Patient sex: M
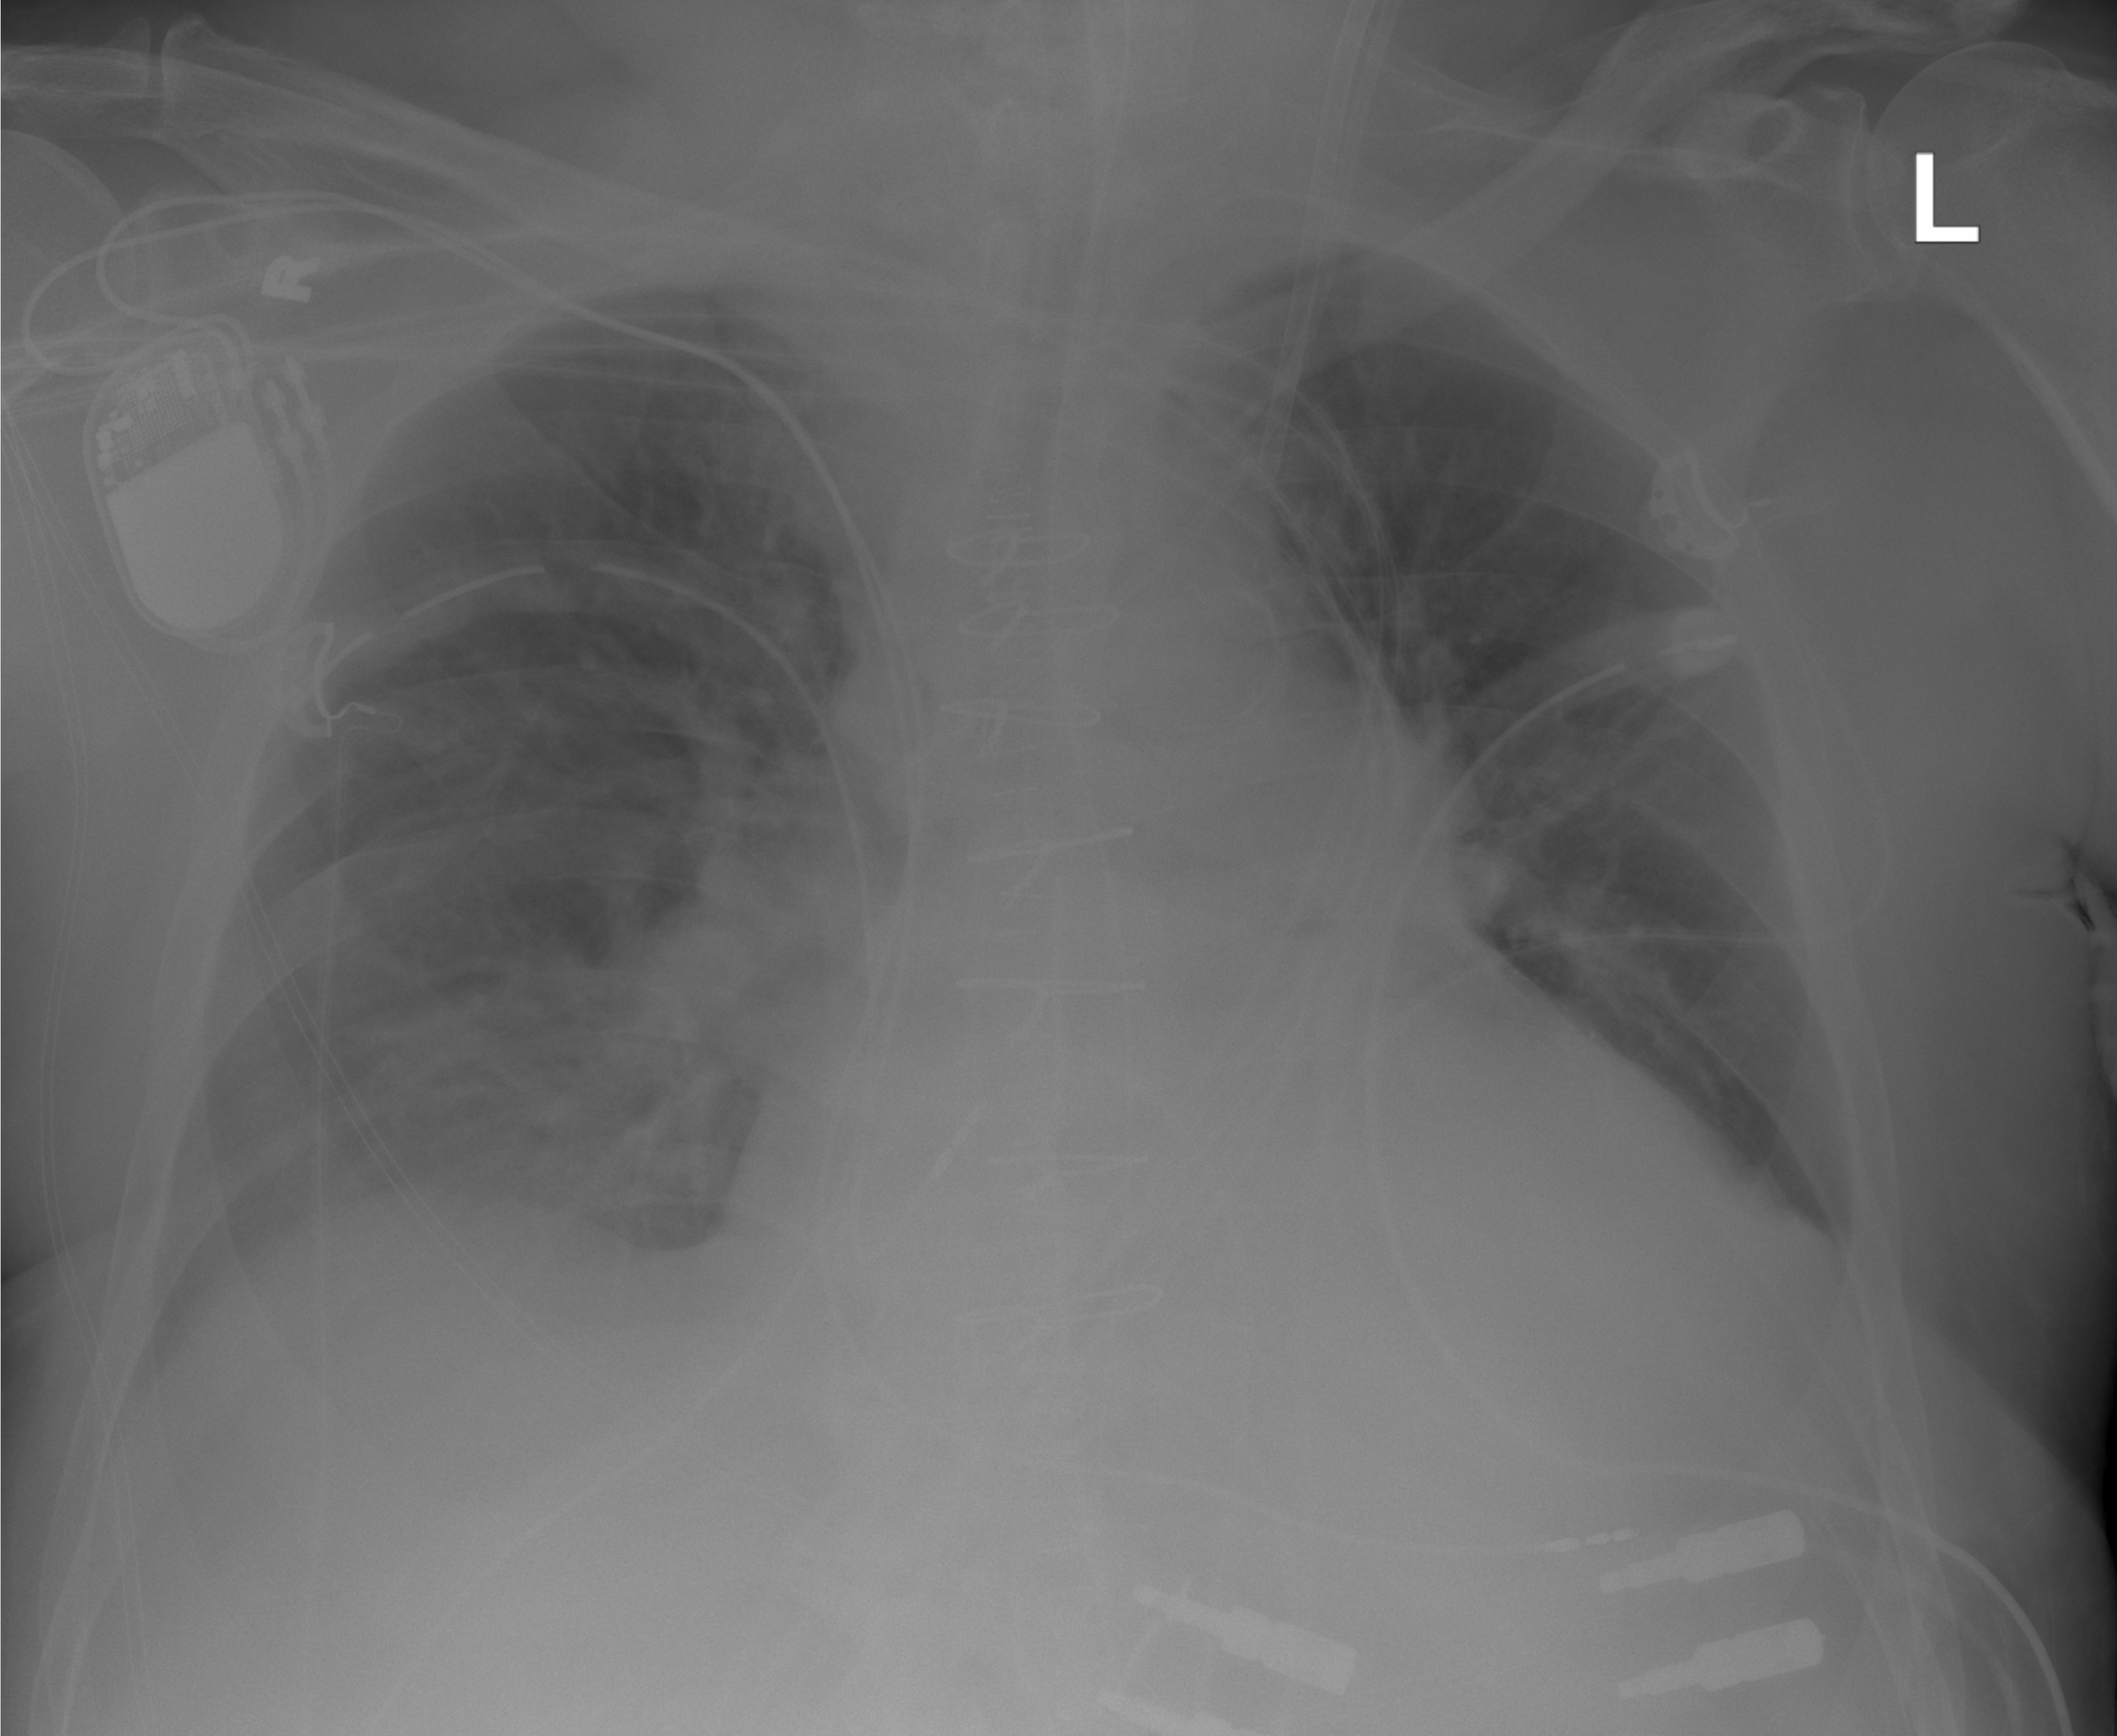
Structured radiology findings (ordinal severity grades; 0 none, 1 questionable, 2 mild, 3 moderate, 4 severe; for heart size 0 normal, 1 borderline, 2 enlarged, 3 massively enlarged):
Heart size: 2
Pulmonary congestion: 2
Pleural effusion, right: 2
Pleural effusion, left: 0
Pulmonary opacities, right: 2
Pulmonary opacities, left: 0
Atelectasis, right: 2
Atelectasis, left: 1